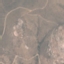
Label: HerbaceousVegetation